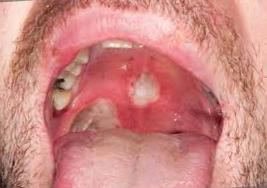
Condition: Mouth Ulcer